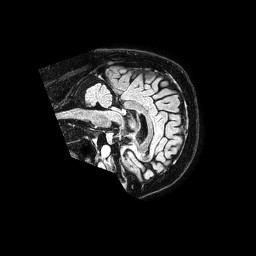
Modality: FLAIR
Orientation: sagittal
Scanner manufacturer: philips
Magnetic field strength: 1.5 T
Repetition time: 4.8 s
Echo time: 0.3 s